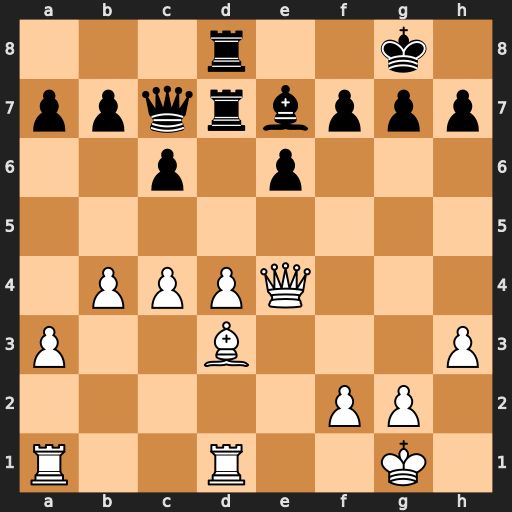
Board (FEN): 3r2k1/ppqrbppp/2p1p3/8/1PPPQ3/P2B3P/5PP1/R2R2K1
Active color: w
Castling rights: -
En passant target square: -
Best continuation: Qxh7+ Kf8 Qh8#